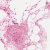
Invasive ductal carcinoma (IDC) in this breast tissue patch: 0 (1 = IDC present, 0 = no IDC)